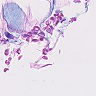
Metastatic tissue present: no